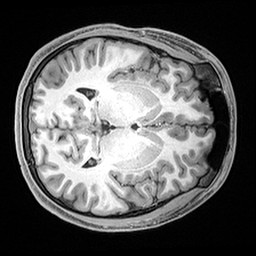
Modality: T1w
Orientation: axial
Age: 19
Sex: male
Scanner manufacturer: siemens
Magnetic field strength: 3 T
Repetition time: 2.4 s
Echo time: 0.00217 s